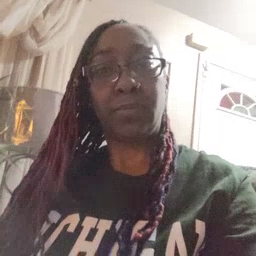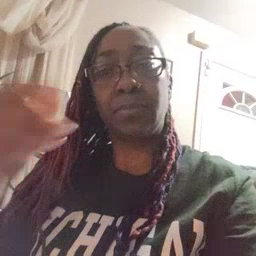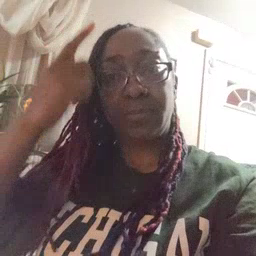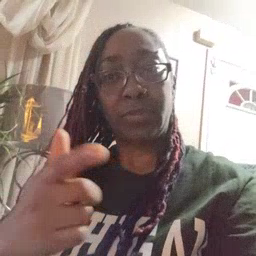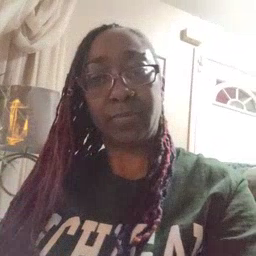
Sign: brother